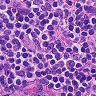
Metastatic tissue present: no